Question: I've been assigned by school to create an application that contains a book list with 20 different books in it and build a menu with following options:
(a) List - Display the list in tabular format. Each display should contain an appropriate heading and column captions;
(b) Search - Search for a book record in the list using the ISBN and print the full record for the book;
(c) Delete - Delete an existing book record from the list;
(d) Exit - Stop the program.
Here is the sample of my program:
'''
#include <iostream>
#include <iomanip>
#include <fstream>
#include <cstring>
#include <cctype>
using namespace std;
typedef struct
{
char code[50];
char author[50];
char name[50];
char edition[50];
char publish[50];
char price[50];
} BOOK_LIST;
void list (BOOK_LIST book[], int rows);
void showBook (BOOK_LIST book[], int rows);
void updateRecord (BOOK_LIST book[], int rows);
void advancedSearch (BOOK_LIST book[], int rows);
int deleteBook (BOOK_LIST book[], int rows);
int searchBook(BOOK_LIST book[], int rows);
int main()
{
ifstream inFile("list.txt");
if(!inFile)
cout << "Error opening input file
";
else
{
BOOK_LIST books[50];
int index = -1, choice;
inFile.getline(books[++index].code, 50);
while(inFile)
{
if(inFile.peek() == '
')
inFile.ignore(256, '
');
inFile.getline(books[index].author, 50);
inFile.getline(books[index].name, 50);
inFile.getline(books[index].edition, 50);
inFile.getline(books[index].publish, 50);
inFile >> books[index].price;
// read next number
inFile >> books[++index].code;
}
inFile.close();
// menu starts
do
{
cout << "Do you want to:
";
cout << "1. List all books
";
cout << "2. Get details about a book
";
cout << "3. Delete a book from the list
";
cout << "4. Exit
";
cout << "5. Advanced Search
";
cout << "Enter choice: ";
cin >> choice;
switch (choice)
{
case 1 : list(books, index);
break;
case 2 : showBook(books, index);
break;
case 3 : updateRecord(books, index);
break;
case 5 : advancedSearch(books, index);
case 4 : break;
default: cout << "Invalid choice
";
}
} while (choice != 4);
ofstream outFile("list.txt");
if(!outFile)
cout << "Error opening output file, records are not updated.
";
else
{
for (int i = 0; i < index; i++)
{
outFile << books[i].code << endl;
outFile << books[i].author << endl;
outFile << books[i].name << endl;
outFile << books[i].edition << endl;
outFile << books[i].publish << endl;
outFile << books[i].price << endl;
}
outFile.close();
}
}
return 0;
}
void list(BOOK_LIST book[], int rows)
{
cout << fixed << setprecision(2);
cout << "ISBN Author BookName Edition Publisher Price
";
for (int i = 0; i < rows; i++)
cout << book[i].code << " " << book[i].author << " "
<< book[i].name << " " << book[i].edition << " "
<< book[i].publish << " "
<< " " << book[i].price << endl;
return;
}
int searchBook(BOOK_LIST book[], int rows)
{
int i = 0;
bool found = false;
char code[50];
cout << "Enter an ISBN code of a book to search: ";
fflush(stdin);
cin.getline(code, 50);
while (i < rows && !found)
{
if (strcmp(code, book[i].code) == 0)
found = true;
else
i++;
}
if (found)
return i;
else
return -1;
}
void showBook(BOOK_LIST book[], int rows)
{
int pos = searchBook(book, rows);
if (pos != -1)
{
cout << "Author is " << book[pos].author << endl;
cout << "Book name is "<< book[pos].name << endl;
cout << book[pos].edition << " Edition" << endl;
cout << "The publisher of this book is " << book[pos].publish << endl;
cout << "Current price is " << book[pos].price << endl;
}
else
cout << "Product not found
";
return;
}
void updateRecord(BOOK_LIST book[], int rows)
{
int pos = deleteBook(book, rows);
char code [50];
int i,j = 0;
for(i = 0; i < rows ; i++)
{
if(strcmp(code, book[i].code))
{
strcpy(book[j].code , book[i].code);
strcpy(book[j].author, book[i].author);
strcpy(book[j].name, book[i].name);
strcpy(book[j].edition, book[i].edition);
strcpy(book[j].publish, book[i].publish);
strcpy(book[j].price, book[i].price);
j++;
}//if
else
{
i++;
strcpy(book[j].code, book[i].code);
strcpy(book[j].author, book[i].author);
strcpy(book[j].name, book[i].name);
strcpy(book[j].edition, book[i].edition);
strcpy(book[j].publish, book[i].publish);
strcpy(book[j].price, book[i].price);
j++;
}//else
}//for
return;
}
int deleteBook (BOOK_LIST book[], int rows)
{
int i = 0;
bool found = false;
char code[50];
cout << "Enter an ISBN code of a book to delete: ";
fflush(stdin);
cin.getline(code, 50);
while (i < rows && !found)
{
if (strcmp(code, book[i].code) == 0)
found = true;
else
i++;
}
if (found)
return i;
else
return -1;
}
void advancedSearch (BOOK_LIST book[], int rows)
{
char advanced[50];
cout << "Please enter either the author's name or the book name to search: ";
fflush(stdin);
cin.getline(advanced, 50);
for(int i = 0; i < rows; i++)
{
if(strstr(book[i].author, advanced) || strstr(book[i].name, advanced))
{
cout << "ISBN is " << book[i].code << endl;
cout << "Author is " << book[i].author << endl;
cout << "Book name is " << book[i].name << endl;
cout << book[i].edition << " Edition" << endl;
cout << "Publisher is " << book[i].publish << endl;
cout << "Current price is " << book[i].price << endl;
}
}
return ;
}
'''
The problem starts here:
When I want to permanently delete a whole row of book record. But the book record is still there after deleting.
First, this is my menu, then I press 1 to check the list for the IBSN. Then, I press 3 to proceed to the deleting part. At that time, I choose TheHost to delete. After the deleting, to ensure that I have deleted the chosen book, so I press 1 to check the list again, but unfortunately the book is still there:

If I am able to delete a book record, and how do I delete a record permanently? And after deleting a record, how do I move the remaining records upwards, so that it won't leave any empty row there?
The function for the deleting:
'''
void updateRecord(BOOK_LIST book[], int rows)
{
int pos = deleteBook(book, rows);
char code [50];
int i,j = 0;
for(i = 0; i < rows ; i++)
{
if(strcmp(code, book[i].code))
{
strcpy(book[j].code , book[i].code);
strcpy(book[j].author, book[i].author);
strcpy(book[j].name, book[i].name);
strcpy(book[j].edition, book[i].edition);
strcpy(book[j].publish, book[i].publish);
strcpy(book[j].price, book[i].price);
j++;
}//if
else
{
i++;
strcpy(book[j].code, book[i].code);
strcpy(book[j].author, book[i].author);
strcpy(book[j].name, book[i].name);
strcpy(book[j].edition, book[i].edition);
strcpy(book[j].publish, book[i].publish);
strcpy(book[j].price, book[i].price);
j++;
}//else
}//for
return;
}
'''
<URL>
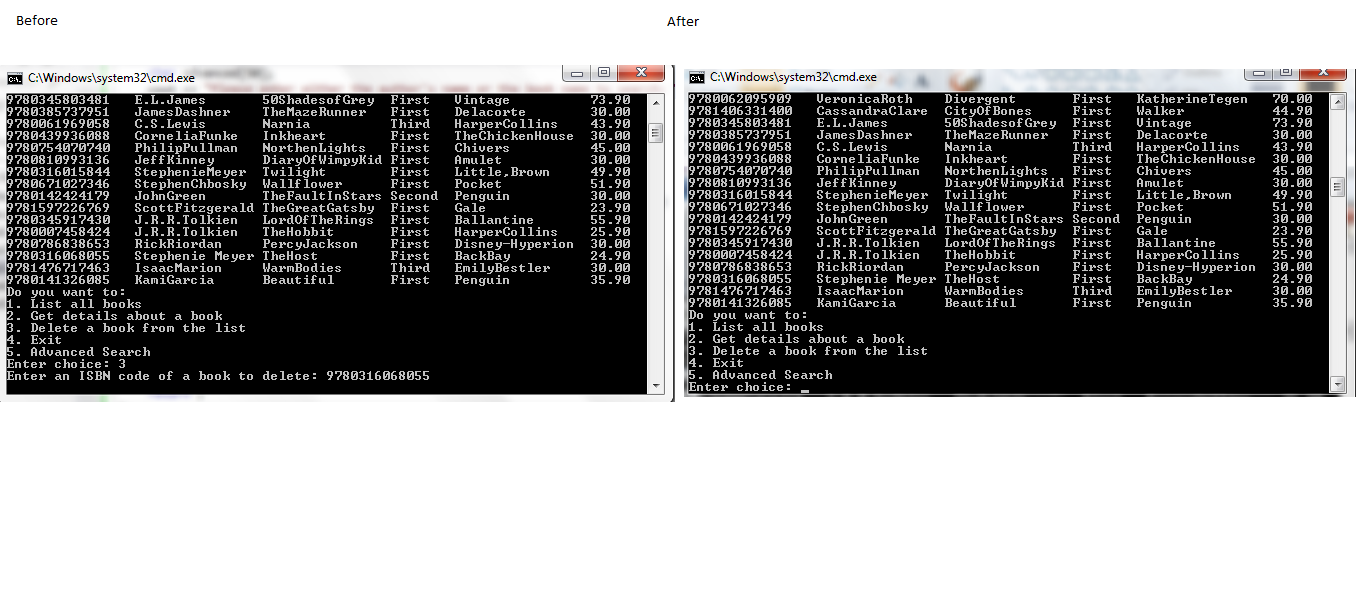
Answer: I see (at least) two problems with your code around deleting a book.
1. in update_record you're using a char code[50] which is being used to compare with strcmp later on but is not initialized.
2. when you delete a book you should update your index which becomes rows in the update_record method. However index is passed to rows by value which means that even if you try running --rows; in update_record it won't decrement index. You'll need to pass it by reference for it to update index.
---
On a side note, I agree with comments regarding fixing your code to use 'vectors'/'maps' & 'strings' instead of simple arrays and 'char*'.
But since you mentioned it was a school task I would guess you haven't reached that sort of material yet.
Good Luck.